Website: home-depot
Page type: payment
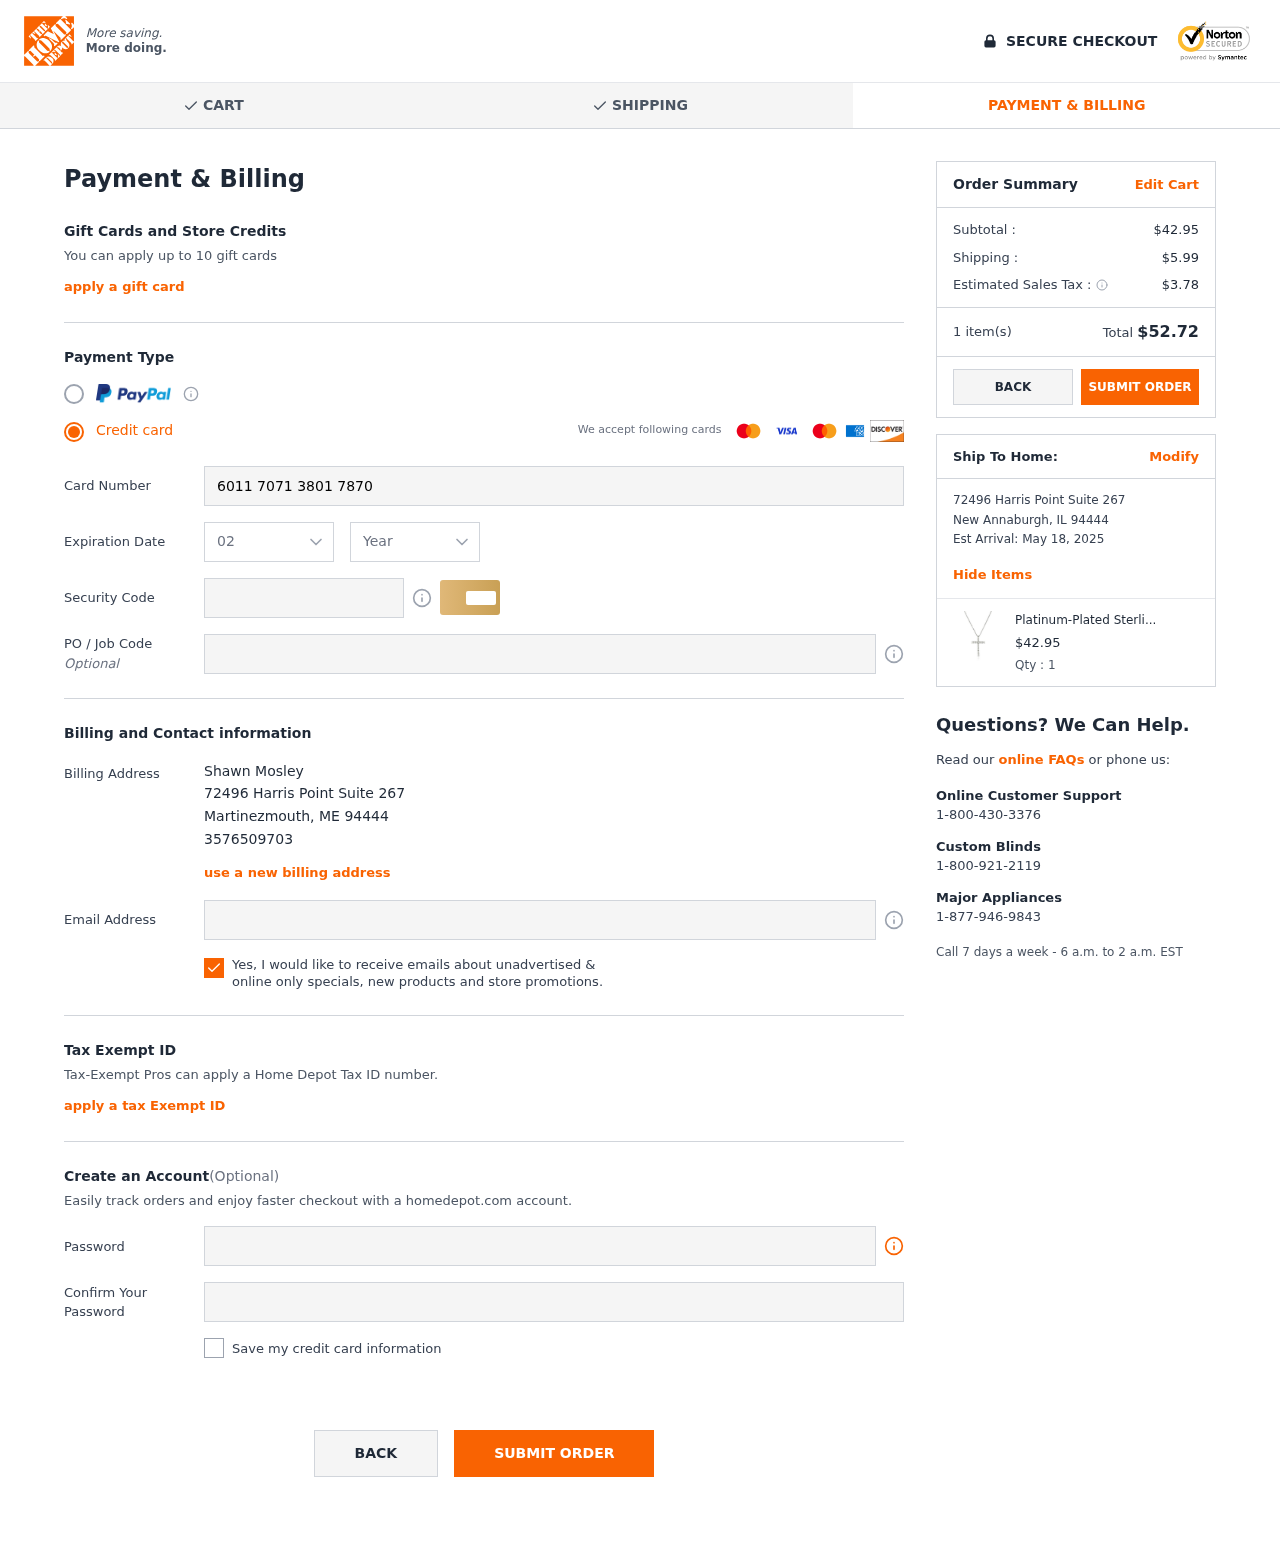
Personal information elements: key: PII_CARD_CVV
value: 273
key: PII_CARD_EXPIRY_MONTH
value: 02
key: PII_CARD_EXPIRY_YEAR
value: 27
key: PII_CARD_NUMBER
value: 6011 7071 3801 7870
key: PII_CITY
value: Martinezmouth
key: PII_CITY2
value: New Annaburgh
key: PII_EMAIL
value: shawn.mosley@hotmail.com
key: PII_FULLNAME
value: Shawn Mosley
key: PII_PHONE
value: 3576509703
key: PII_POSTCODE
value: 94444
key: PII_POSTCODE2
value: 94444
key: PII_STATE_ABBR
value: ME
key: PII_STATE_ABBR2
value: IL
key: PII_STREET
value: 72496 Harris Point Suite 267
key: PII_STREET2
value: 72496 Harris Point Suite 267
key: PII_POSTCODE_FULL
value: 94444
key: PII_POSTCODE_NUMERIC
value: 94444
Product elements: key: PRODUCT1_NAME
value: Platinum-Plated Sterling Silver Cross Pendant Necklace set with Swarovski Zirconia (2 cttw), 18"
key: PRODUCT1_PRICE
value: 42.95
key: PRODUCT1_QUANTITY
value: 1
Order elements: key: ORDER_SUBTOTAL
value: $42.95
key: ORDER_SHIPPING_COST
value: $5.99
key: ORDER_TAX
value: $3.78
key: ORDER_NUM_ITEMS
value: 1 item(s)
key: ORDER_TOTAL
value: $52.72
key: ORDER_DELIVERY_DATE
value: May 18, 2025